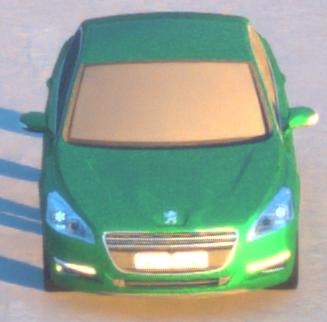
Make: Peugeot
Model: 508 120 VTi
Detailed model: 508 (I) Limousine
Model produced from: 2011/03
Model produced until: 2014/05
Doors: 4
Color: green
Road condition: dry road
Daytime: sunrise or sunset
Contrast: medium contrast